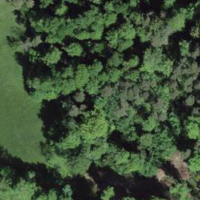
EUNIS habitat code: 41
Species observed at this site:
Cercopis vulnerata